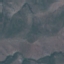
Land use / land cover: HerbaceousVegetation